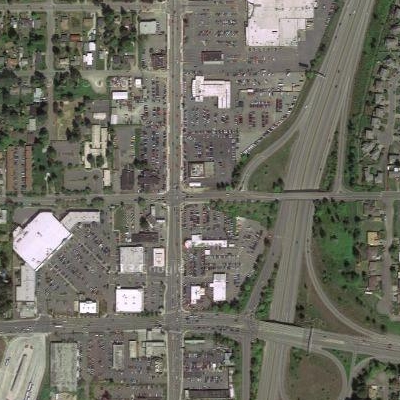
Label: Parking